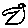
Label: bird